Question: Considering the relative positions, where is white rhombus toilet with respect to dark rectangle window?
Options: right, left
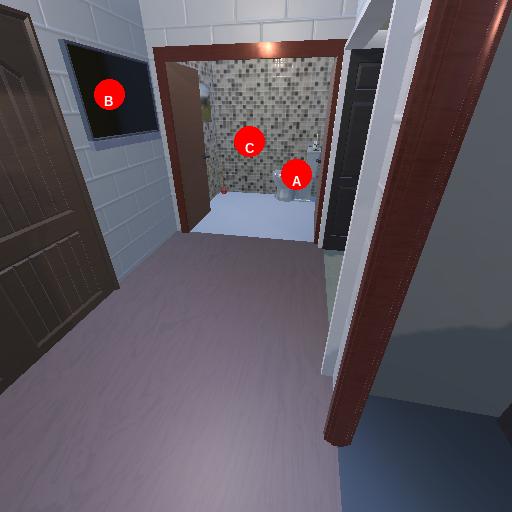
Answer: right